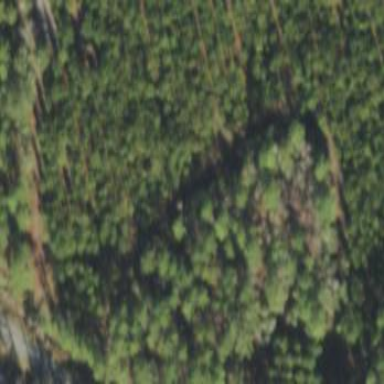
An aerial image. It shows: Beautiful woodland area.